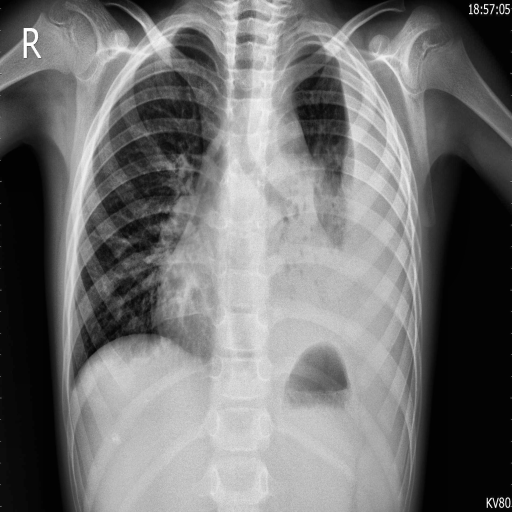
Finding: PNEUMONIA